Field crop: maize
Growth stage: 2
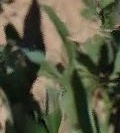
Species: maize